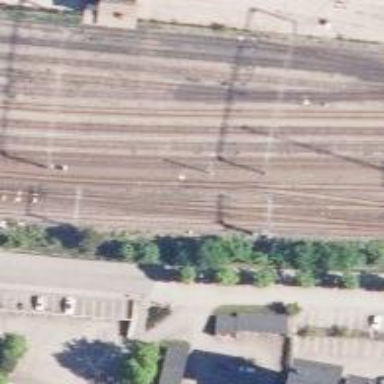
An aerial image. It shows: Railway signal.